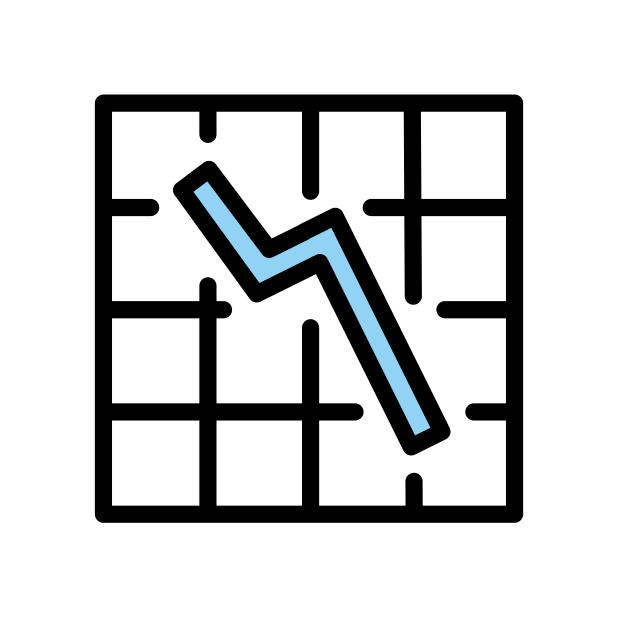
Emoji: 📉
Name: chart with downwards trend
Unicode: 0x1f4c9